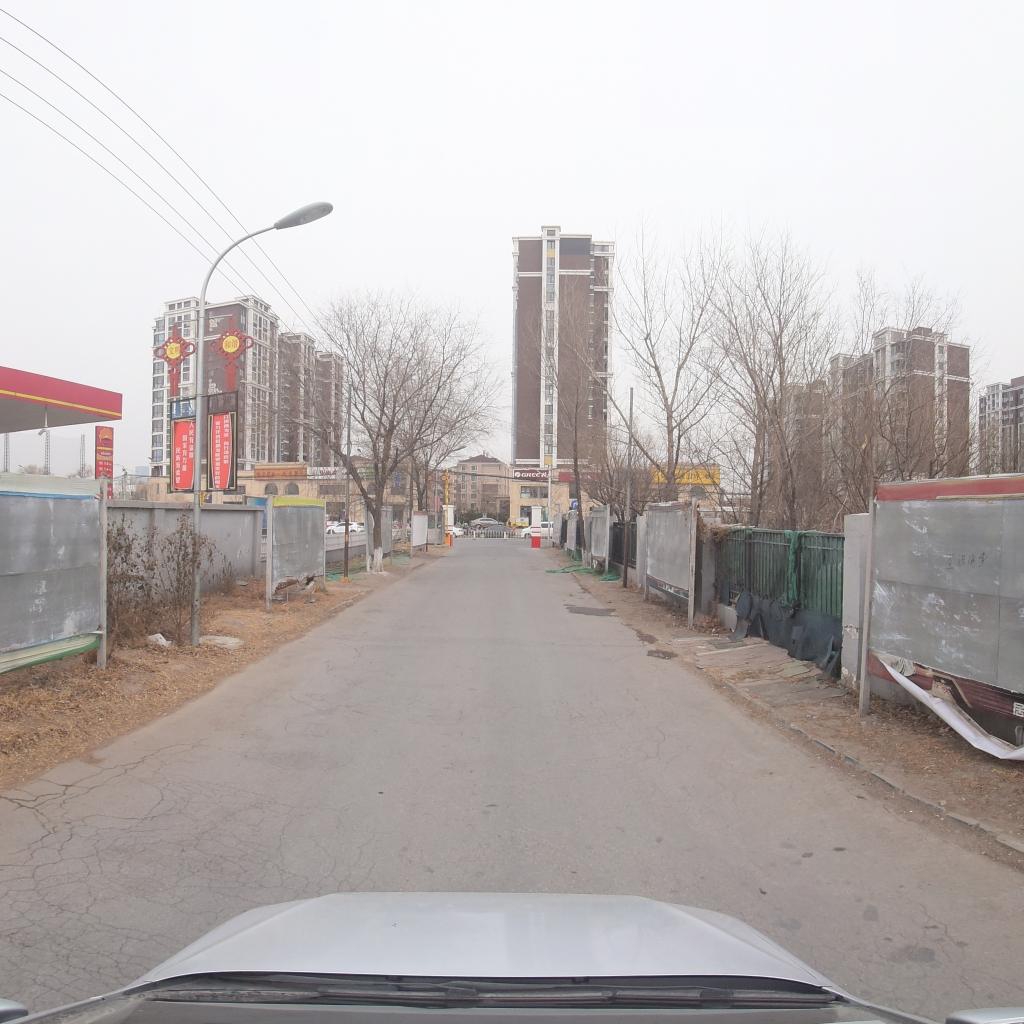
Region: Fengtai
Road damage annotations: alligator crack, alligator crack, alligator crack